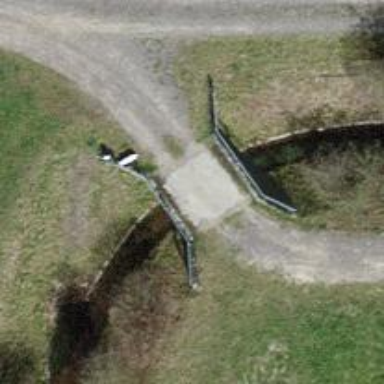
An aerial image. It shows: Track road with bridge.